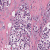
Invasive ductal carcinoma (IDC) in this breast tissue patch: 1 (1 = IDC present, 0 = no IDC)